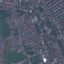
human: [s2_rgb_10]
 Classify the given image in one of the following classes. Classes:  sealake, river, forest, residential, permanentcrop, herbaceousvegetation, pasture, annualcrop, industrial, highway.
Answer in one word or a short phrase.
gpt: Residential